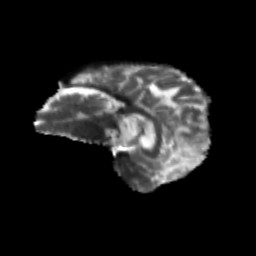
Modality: T2w
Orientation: sagittal
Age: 68
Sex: male
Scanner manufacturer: siemens
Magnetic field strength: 3 T
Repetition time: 4.71 s
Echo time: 0.0906 s